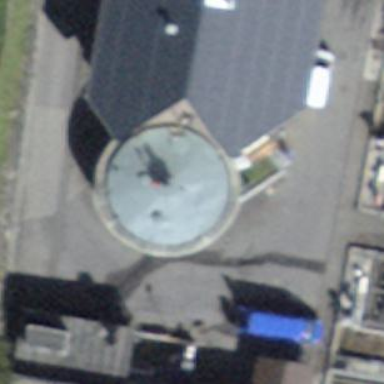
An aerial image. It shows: Man-made tank within building.